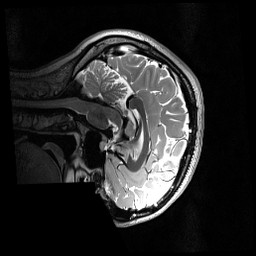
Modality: T2w
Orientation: sagittal
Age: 21
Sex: female
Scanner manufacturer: siemens
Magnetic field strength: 3 T
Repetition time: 3.2 s
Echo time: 0.565 s